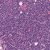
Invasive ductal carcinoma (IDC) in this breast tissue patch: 1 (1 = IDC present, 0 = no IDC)